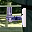
Label: 4